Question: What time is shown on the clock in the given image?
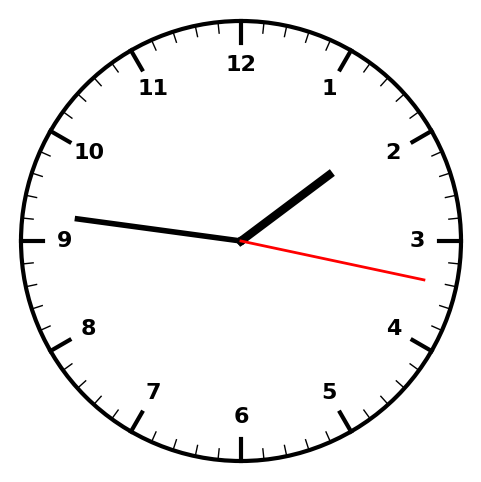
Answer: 01:46:17